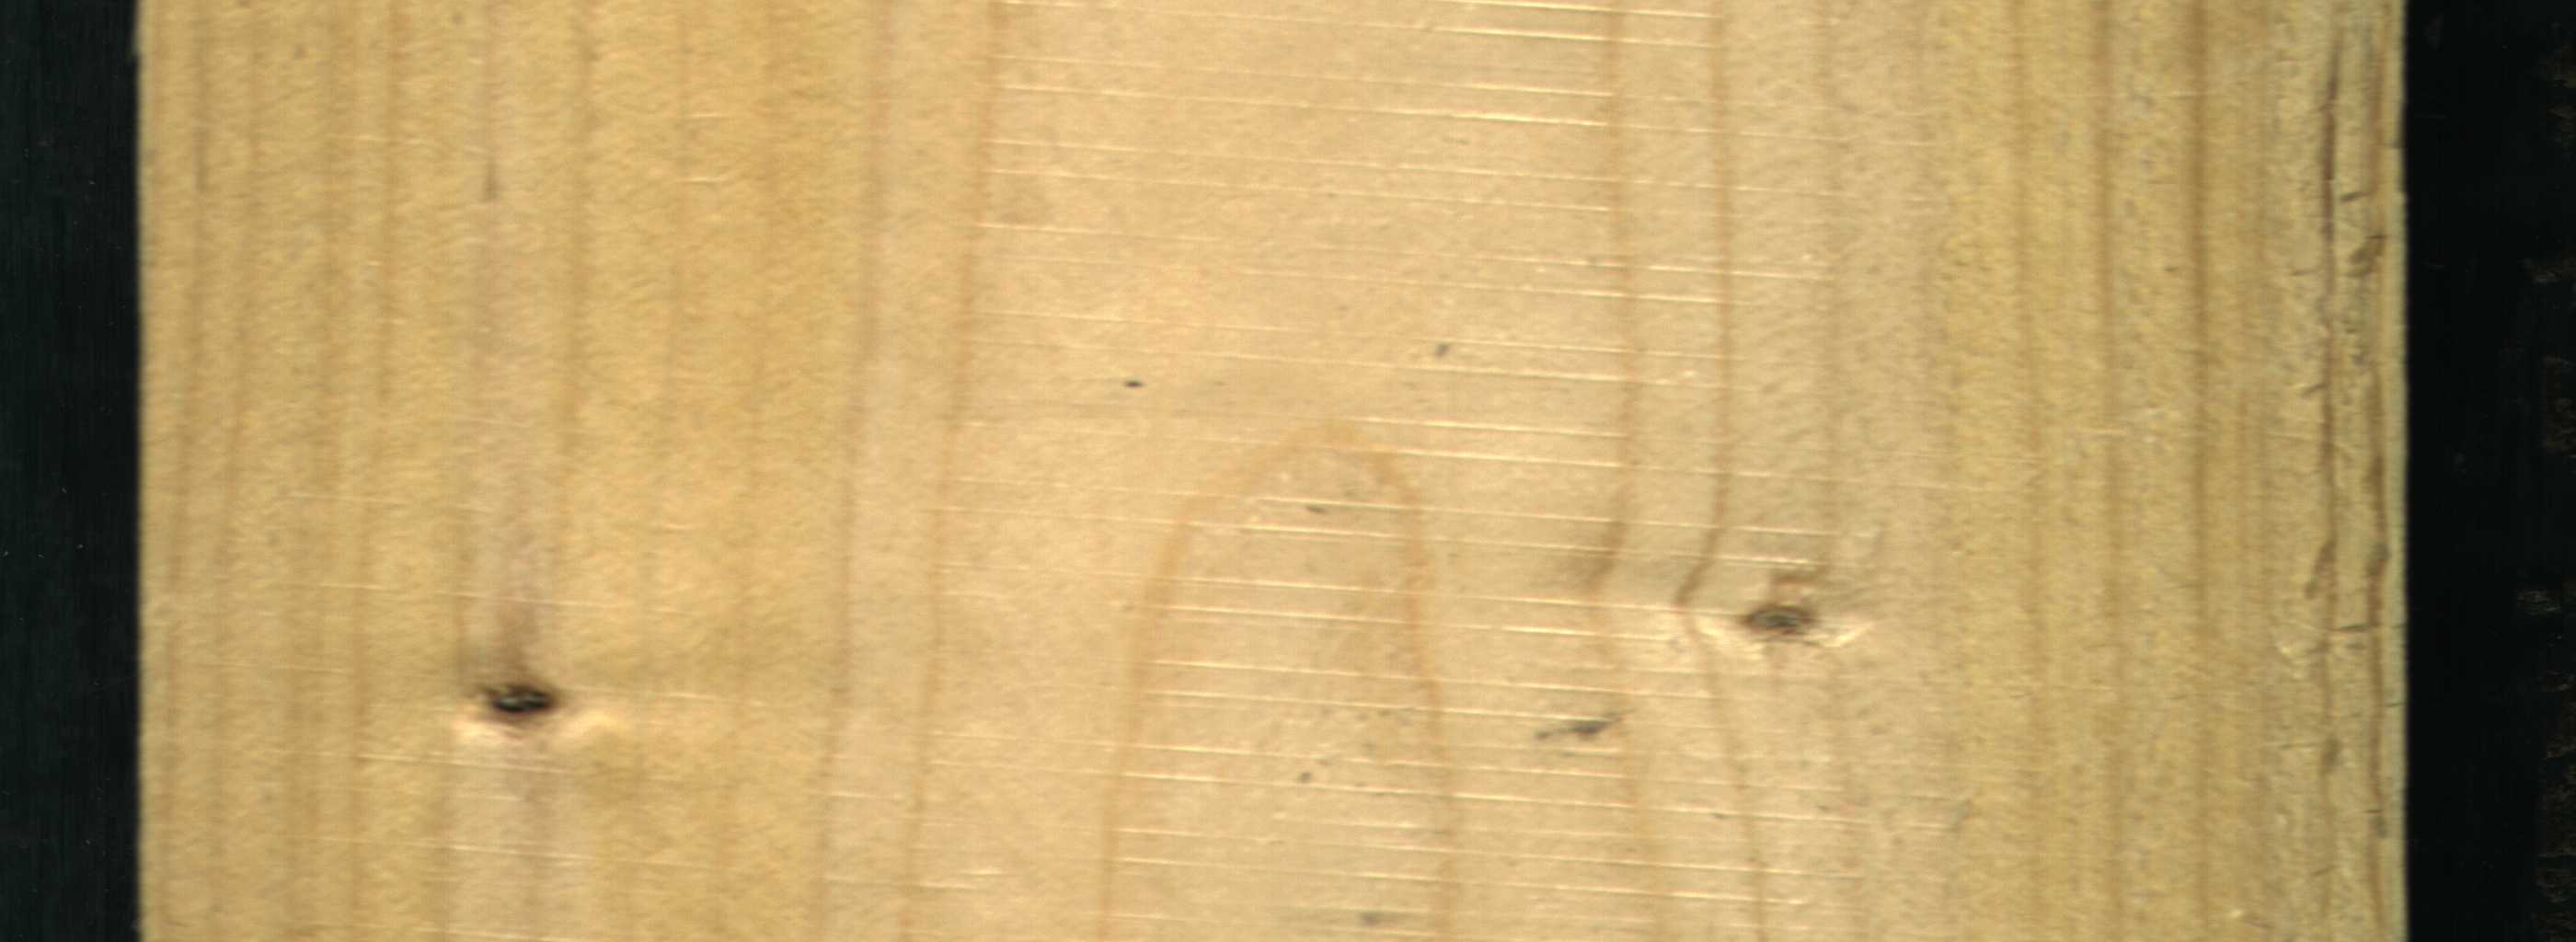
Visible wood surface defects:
Dead_Knot
Live_Knot